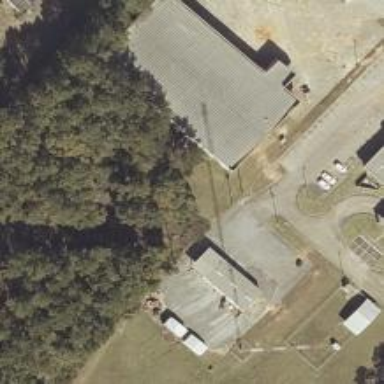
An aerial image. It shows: Commercial building that houses bowling alley.